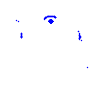
Particle: kaon